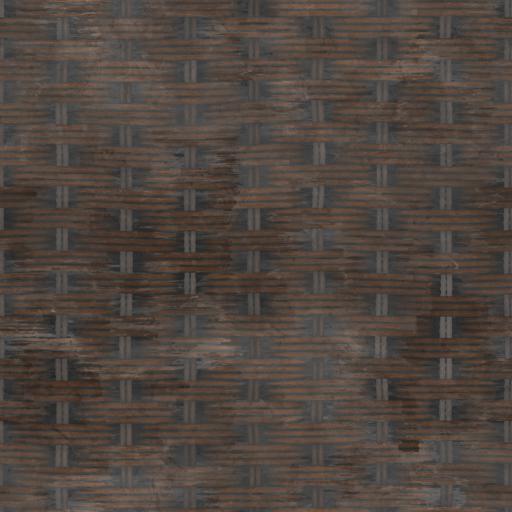
Tags: black brown dark wicker